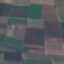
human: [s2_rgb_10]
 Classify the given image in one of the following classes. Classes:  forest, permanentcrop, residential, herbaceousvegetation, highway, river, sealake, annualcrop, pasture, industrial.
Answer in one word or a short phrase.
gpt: AnnualCrop